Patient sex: M
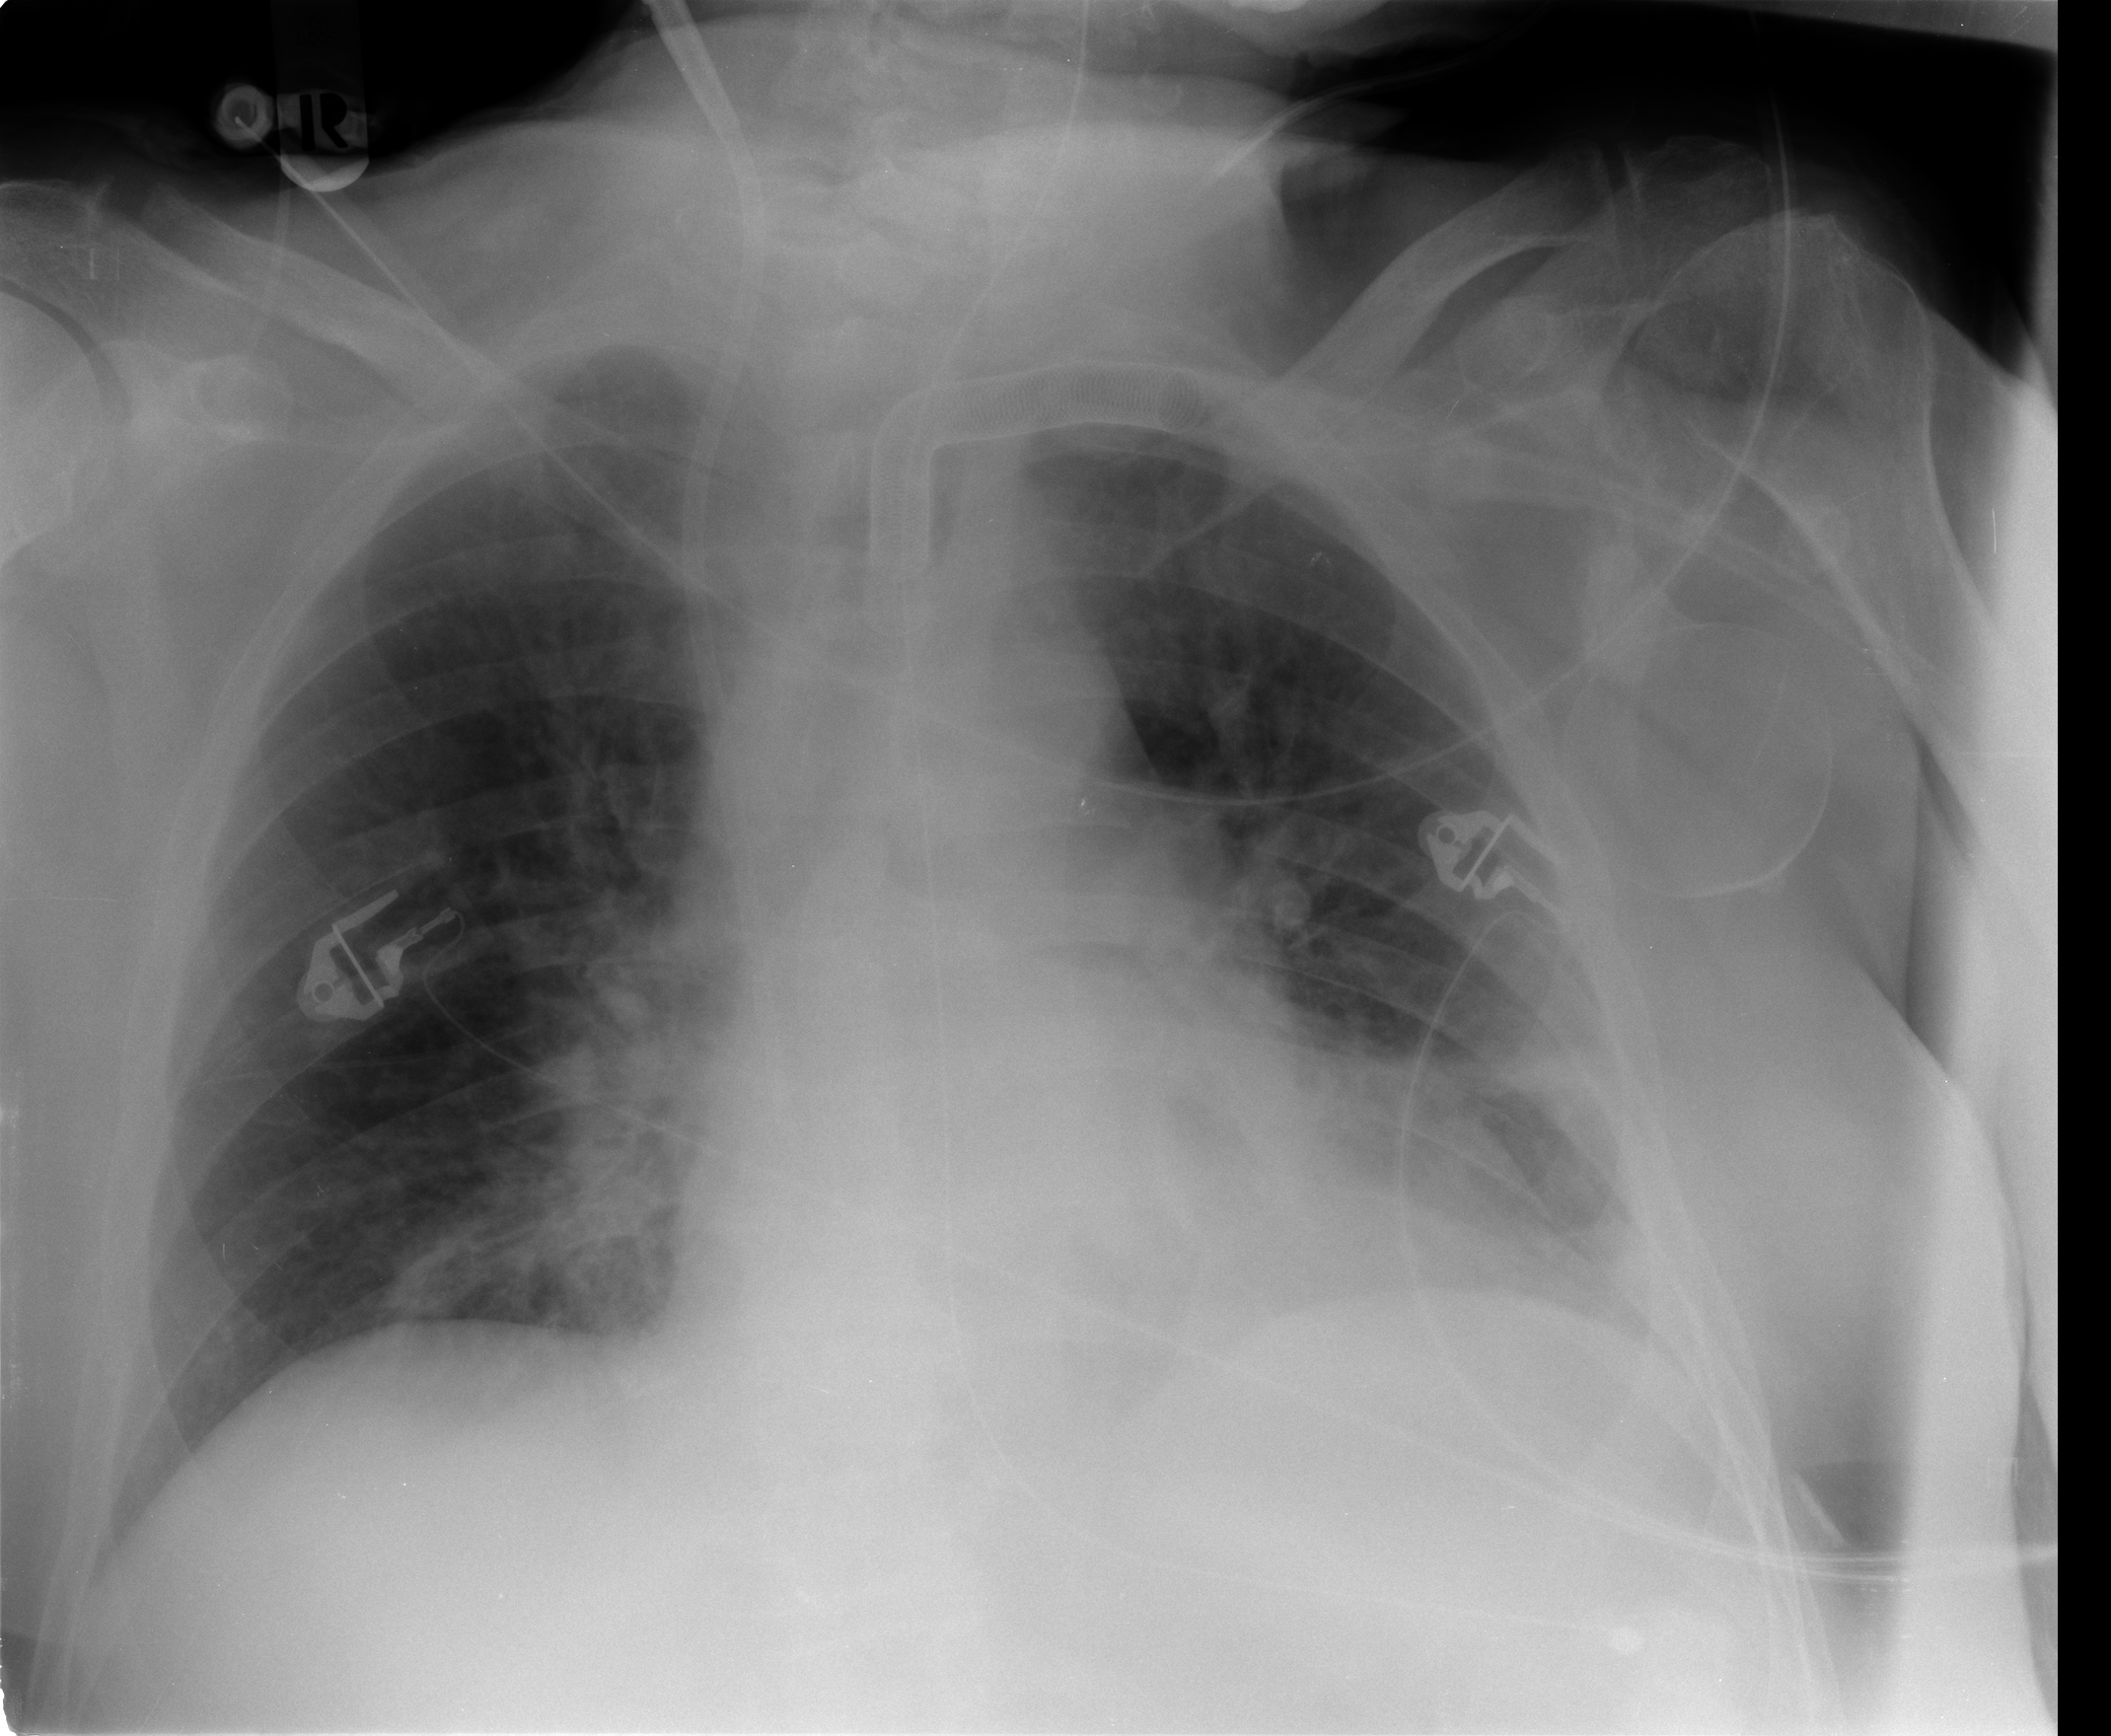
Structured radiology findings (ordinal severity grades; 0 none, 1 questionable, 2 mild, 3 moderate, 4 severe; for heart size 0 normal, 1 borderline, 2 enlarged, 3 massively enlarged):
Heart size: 0
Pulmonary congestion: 1
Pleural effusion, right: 0
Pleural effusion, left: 0
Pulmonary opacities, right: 0
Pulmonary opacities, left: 0
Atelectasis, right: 2
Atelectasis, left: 2